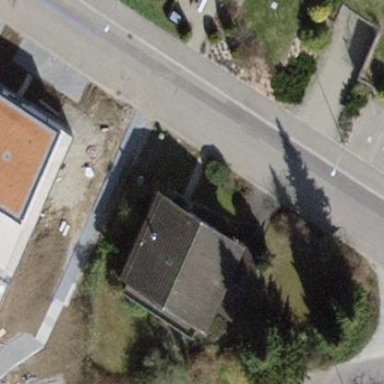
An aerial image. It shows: Detached building with gabled roof.